Космическая станция $A$ движется по окружности вокруг Земли с радиусом орбиты $r_A = 6.73 \cdot 10^6~\text{м}$. Искусственный же спутник $B$ движется по окружности в той же плоскости с радиусом орбиты $r_B = {3r_A}{2}$, оба A и B вращаются против часовой стрелки. Со станции на спутник необходимо запустить корабль. Разгон и замедление корабля происходят за пренебрежимо малое время, и для экономии топлива корабль движется по эллиптической орбите, вращаясь в том же направлении, что и $A$ и $B$. Как показано на рисунке, такая эллиптическая орбита лежит в плоскости орбит станции и спутника, и на орбитах же станции и спутника лежат соответственно её перигей и апогей. Известно, что радиус Земли равен $R_e = 6.38 \cdot 10^6~\text{м}$, а ускорение свободного падения на поверхности Земли равно $g = 9.80~\frac{\text{м}}{\text{с}^2}$.
Найдите приращение скорости $\Delta v_A$, необходимое для того, чтобы корабль покинул станцию ​$​A$ и вышел на переходную орбиту, и приращение скорости $\Delta v_B$, которое требуется кораблю в апогее, чтобы обездвижить себя относительно спутника $B$.
Найдите минимальное время $\Delta t_m$, необходимое кораблю от запуска до возвращения на станцию, и минимальный угол $\Delta \varphi_{Am}$, на который за это время повернётся станция вокруг Земли.
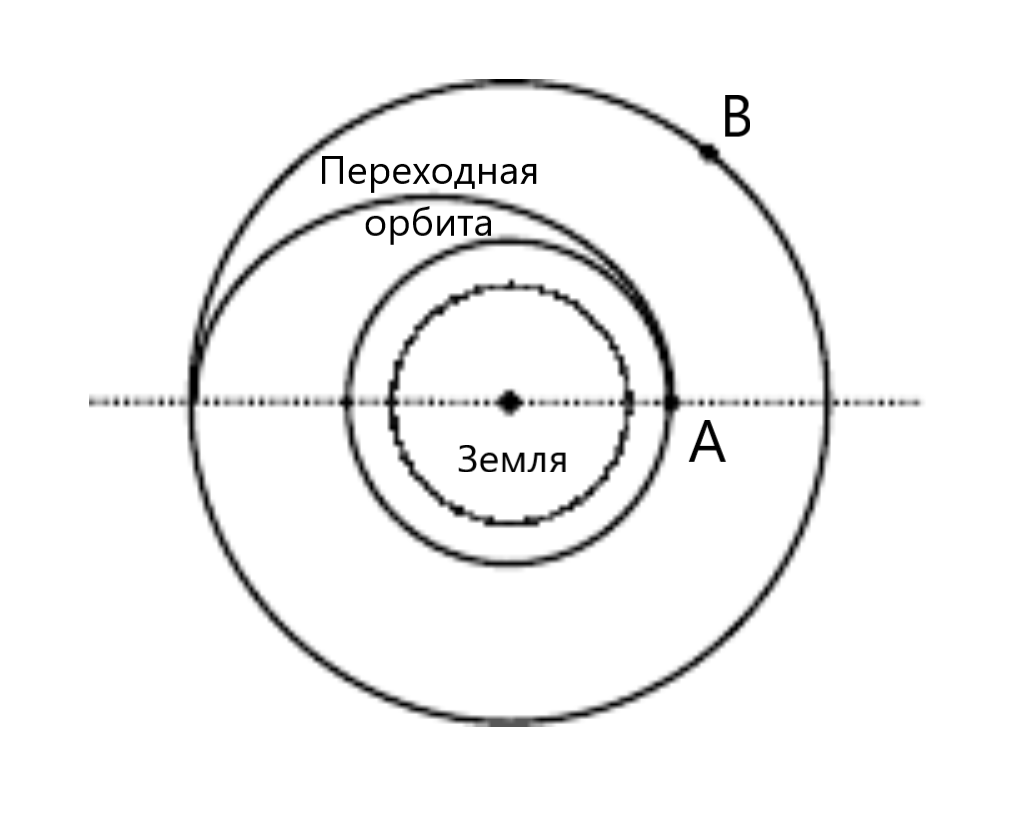
Найдите приращение скорости $\Delta v_A$, необходимое для того, чтобы корабль покинул станцию ​$​A$ и вышел на переходную орбиту, и приращение скорости $\Delta v_B$, которое требуется кораблю в апогее, чтобы обездвижить себя относительно спутника $B$.
Ответ: $$\Delta v_{\mathrm{A}}=\left(\sqrt{\frac{6}{5}}-1\right) R_{\mathrm{e}} \sqrt{\frac{g}{r_{\mathrm{A}}}}=735~\frac{\text{м}}{\text{с}},$$ $$\Delta v_{\mathrm{B}}=\left(\sqrt{\frac{2}{3}}-\sqrt{\frac{8}{15}}\right) R_{\mathrm{e}} \sqrt{\dfrac{g}{r_{A}}}=664~\frac{\text{м}}{\text{с}}.$$

Найдите минимальное время $\Delta t_m$, необходимое кораблю от запуска до возвращения на станцию, и минимальный угол $\Delta \varphi_{Am}$, на который за это время повернётся станция вокруг Земли.
Ответ: $\Delta t_m = 1.50 \cdot 10^4~\text{с}$, $\Delta \varphi_{Am} = 981^{\circ}$
Темы:
T, Механика, Гравитация, Китайские, Орбита